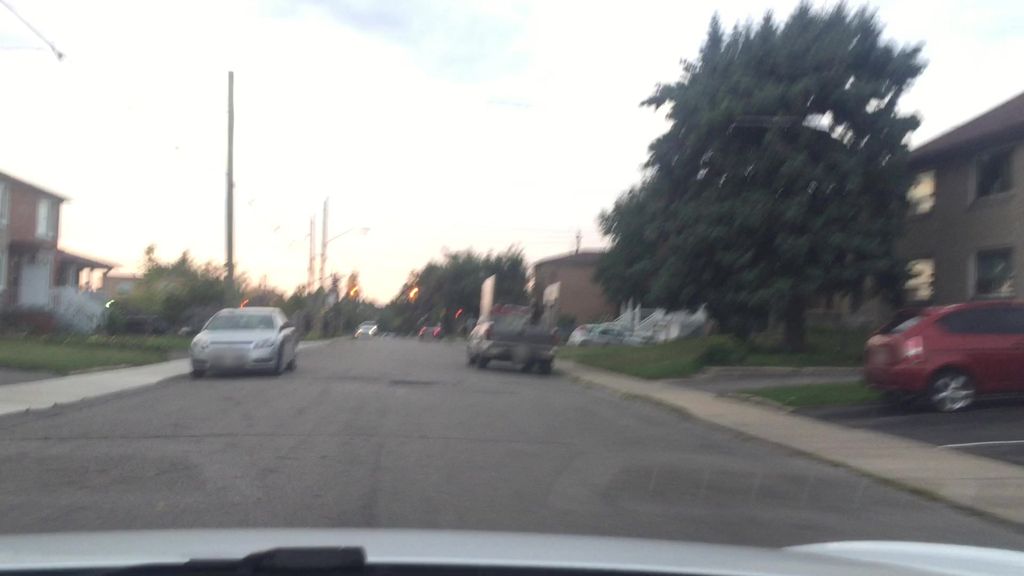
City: toronto